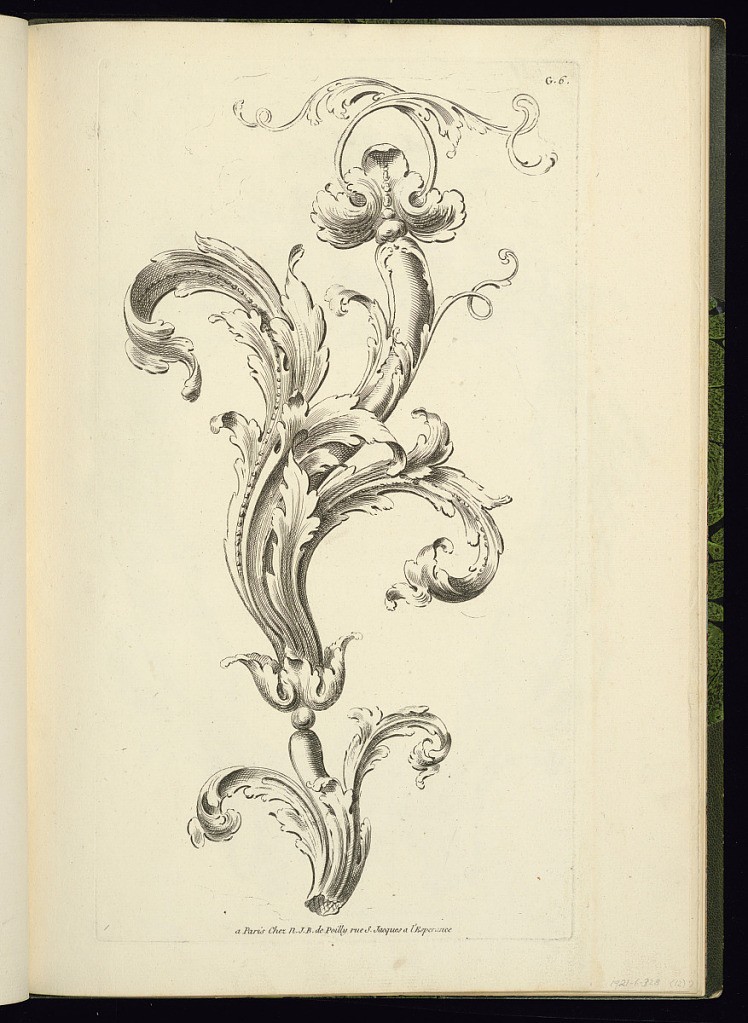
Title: Ornament Design
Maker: Nicolas-Jean-Baptiste Poilly, de, French, 1707 – 1780
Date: mid- 18th century
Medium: Etching and engraving on laid paper
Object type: Print
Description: Design for a rococo ornament made of scrolling acanthus leaves and beads. The plate is numbered and signed.